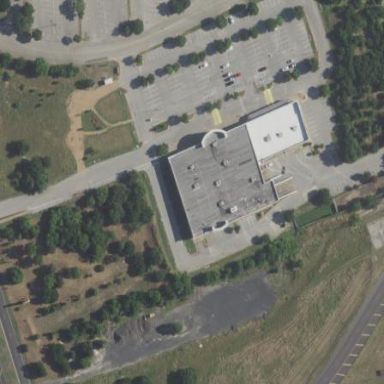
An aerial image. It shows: Retail building.